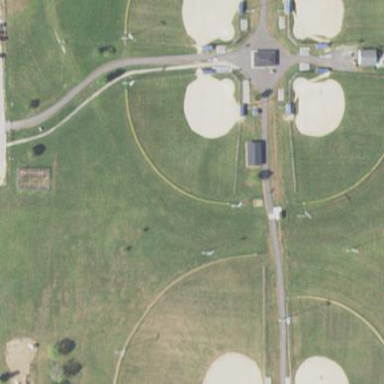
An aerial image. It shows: Softball pitch for leisure sports.